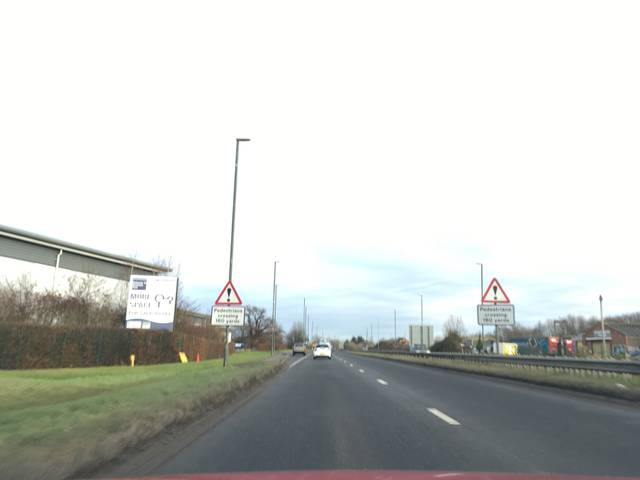
Region: United Kingdom
Coordinates: 51.806, -2.29